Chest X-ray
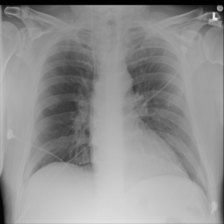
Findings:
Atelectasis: negative
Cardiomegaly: negative
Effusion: negative
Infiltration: negative
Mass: negative
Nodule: negative
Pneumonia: negative
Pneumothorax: negative
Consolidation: negative
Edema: negative
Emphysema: negative
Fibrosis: negative
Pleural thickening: negative
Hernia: negative